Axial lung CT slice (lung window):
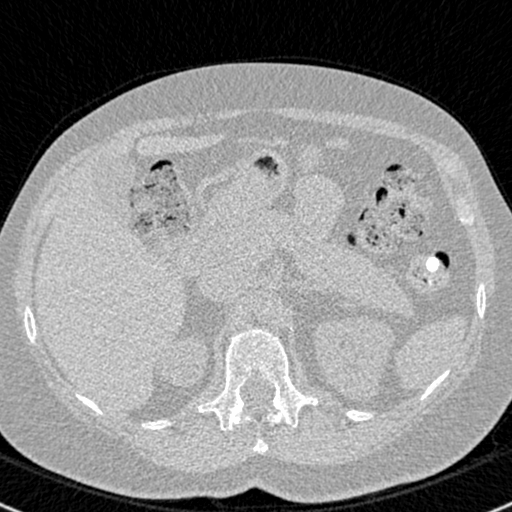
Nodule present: no